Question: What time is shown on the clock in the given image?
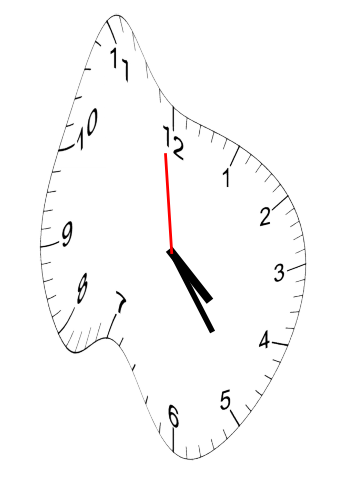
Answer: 04:23:59